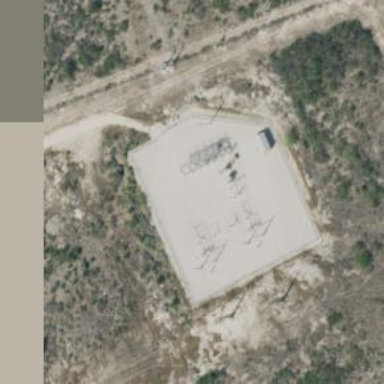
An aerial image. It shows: Switch used for power control.